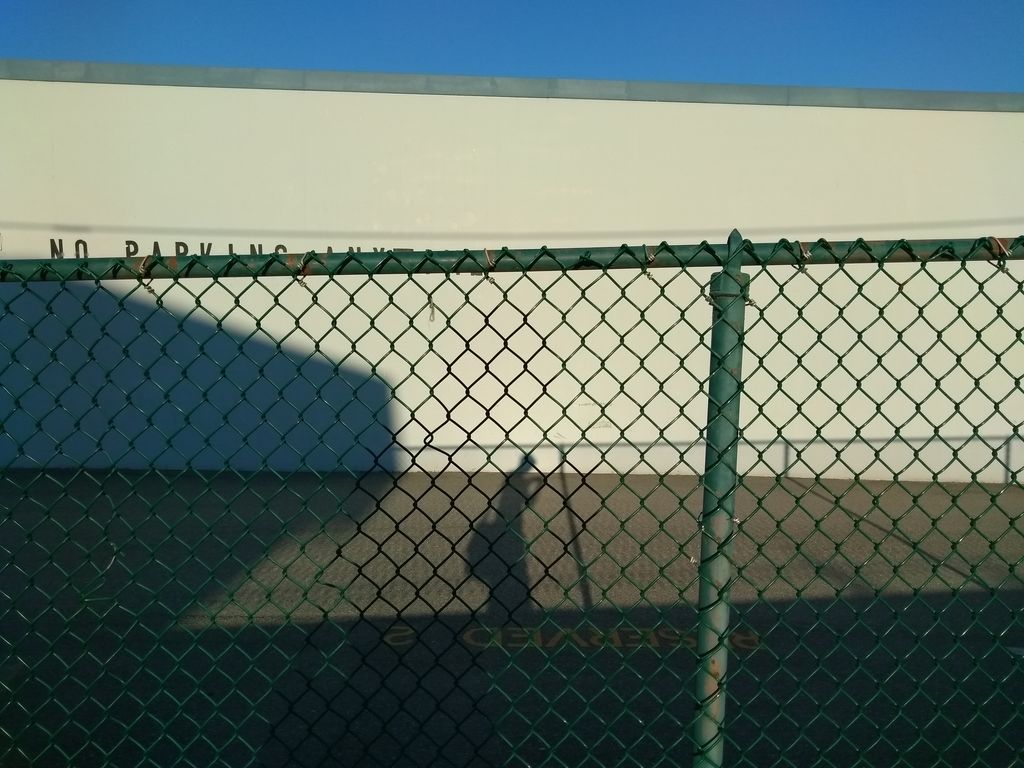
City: vancouver